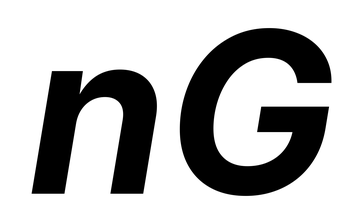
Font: Inter-Italic_Bold_Italic